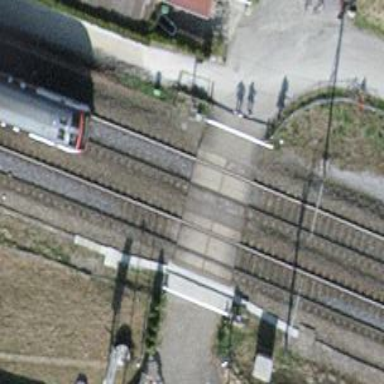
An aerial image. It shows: Level crossing with full barriers and lights.